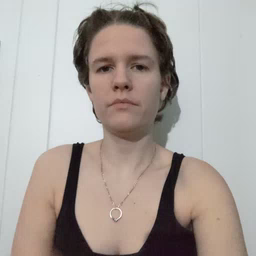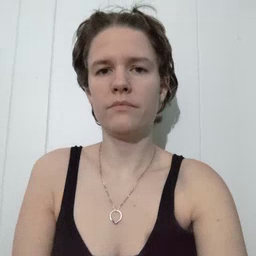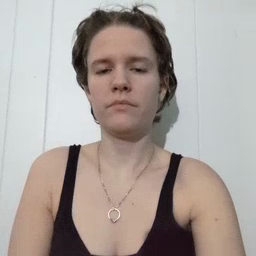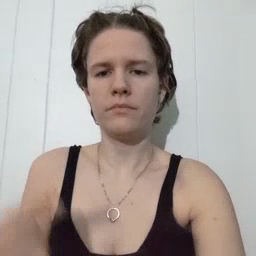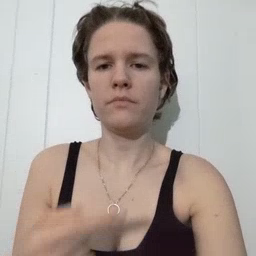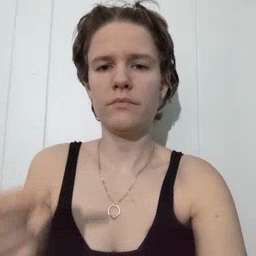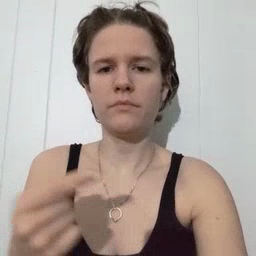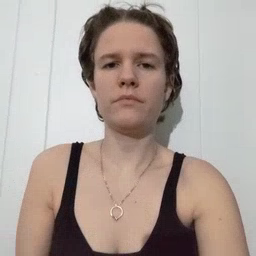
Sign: owie